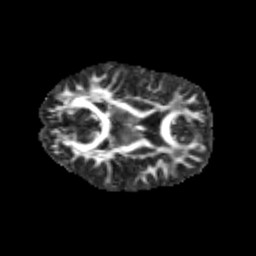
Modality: FA
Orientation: axial
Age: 10
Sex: female
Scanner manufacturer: siemens
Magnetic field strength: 3 T
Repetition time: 3.8 s
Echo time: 0.07 s